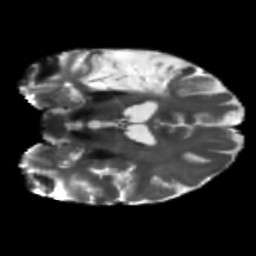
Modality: T2w
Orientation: coronal
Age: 66
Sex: male
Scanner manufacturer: siemens
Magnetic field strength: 3 T
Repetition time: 5.47 s
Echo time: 0.0854 s